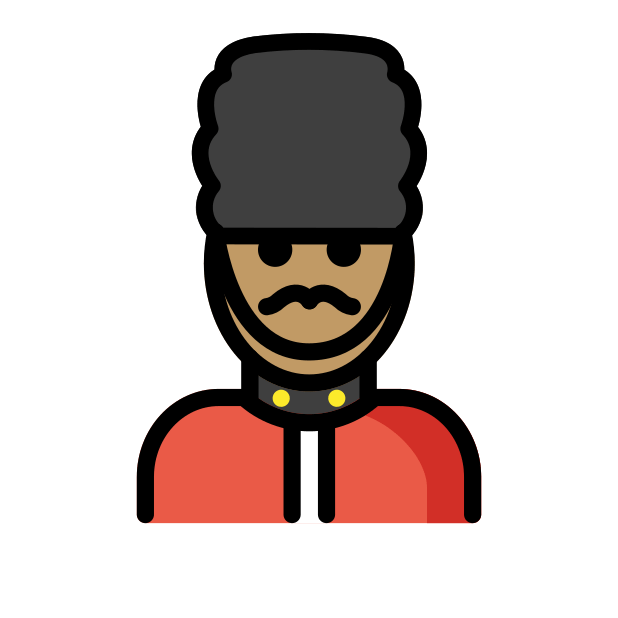
man guard: medium skin tone